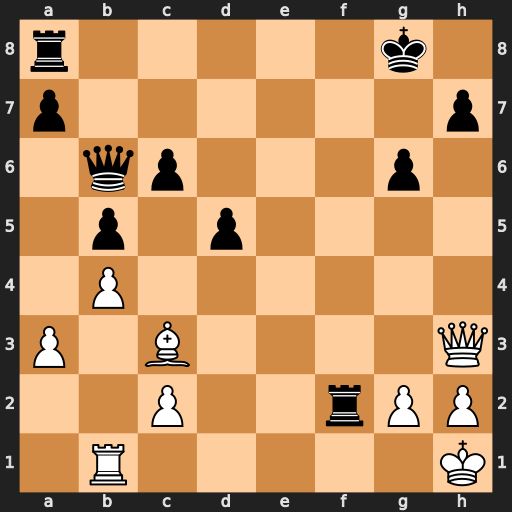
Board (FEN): r5k1/p6p/1qp3p1/1p1p4/1P6/P1B4Q/2P2rPP/1R5K
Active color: w
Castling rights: -
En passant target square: -
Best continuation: Qe6+ Rf7 Qe5 d4 Bxd4 Qxd4 Qxd4